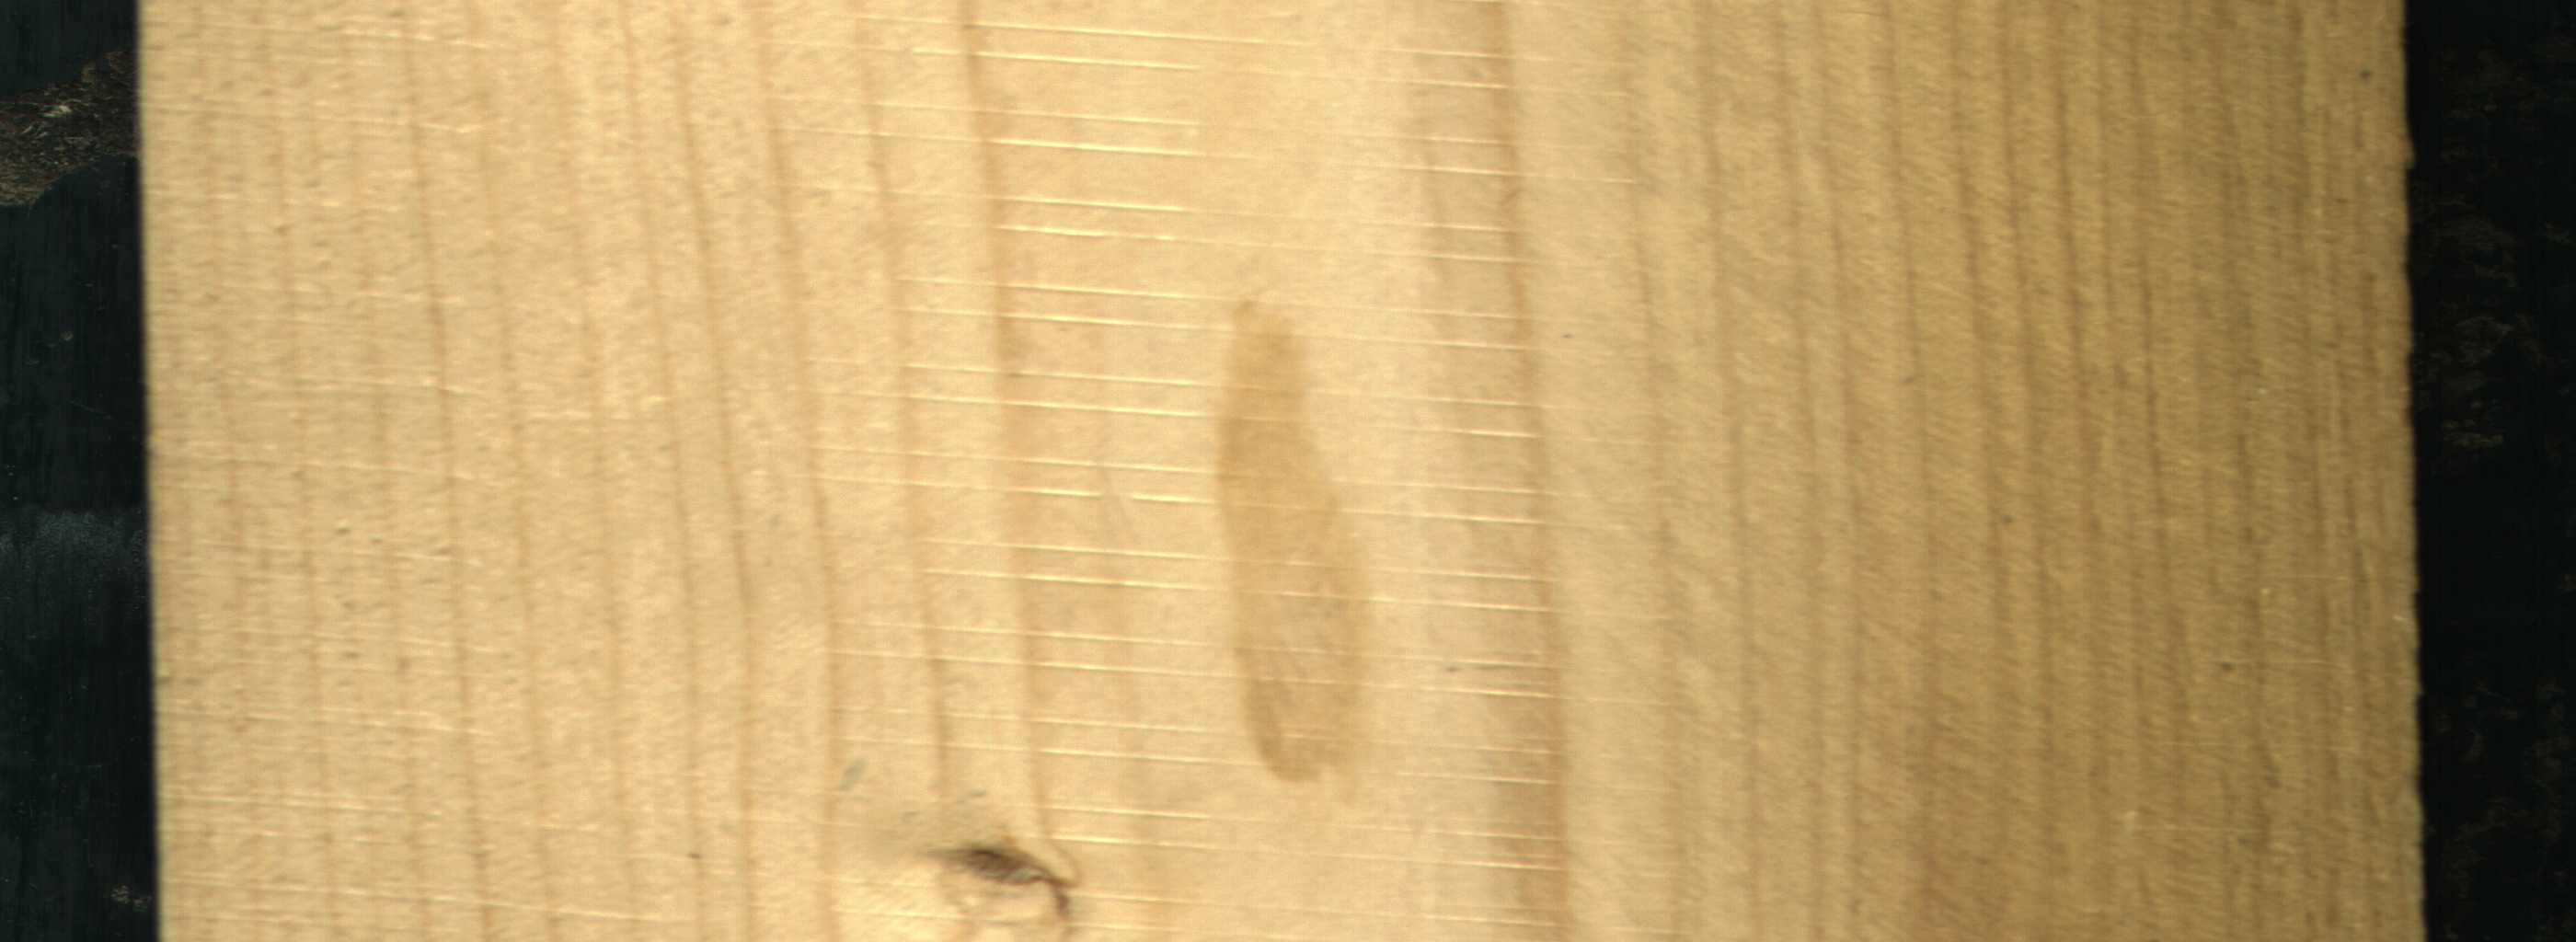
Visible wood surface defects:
Live_Knot